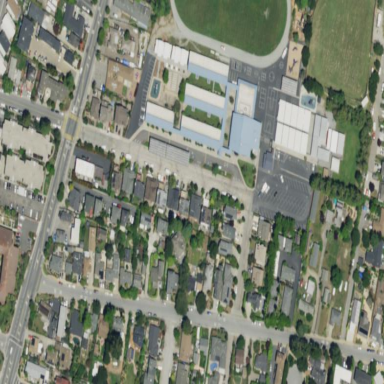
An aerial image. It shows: School.